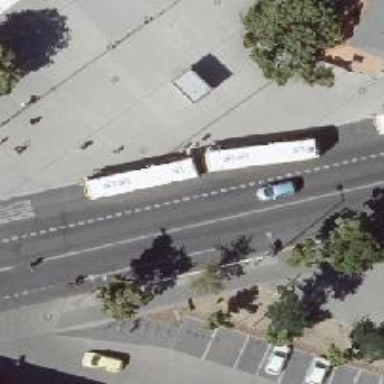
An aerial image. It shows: Asphalt tertiary road with cycle lane on the left and shared bus lane on the right.